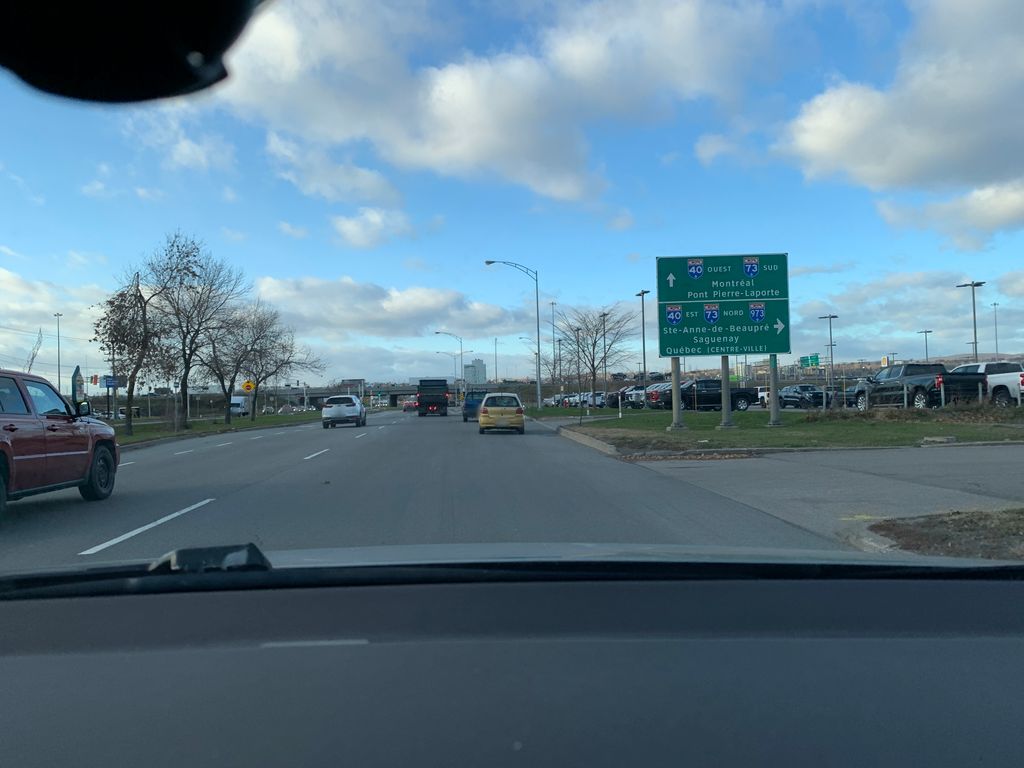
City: quebec_city